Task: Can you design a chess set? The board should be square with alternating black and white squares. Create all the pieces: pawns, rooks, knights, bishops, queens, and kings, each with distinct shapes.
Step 2144:
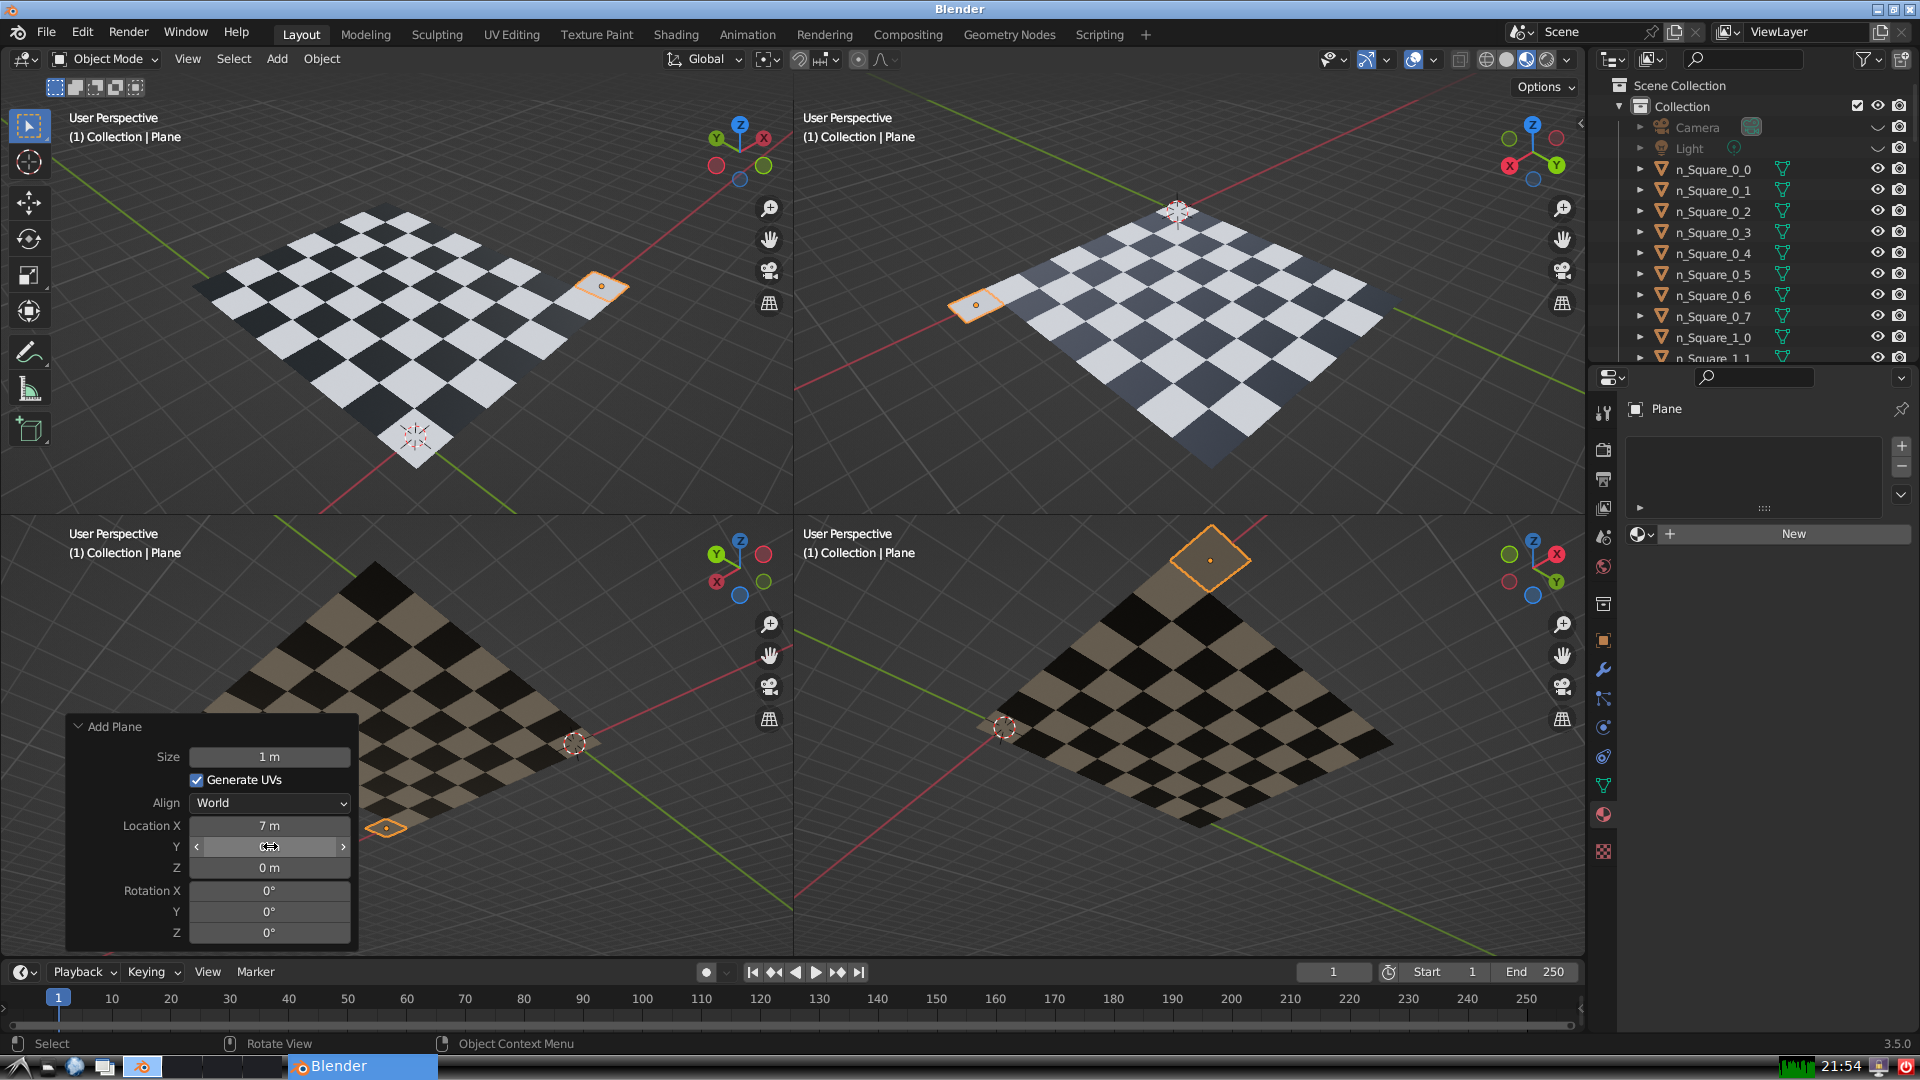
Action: {"mouse_move": [270, 867]}